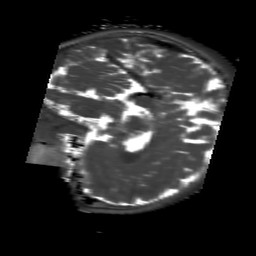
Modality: T2map
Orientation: sagittal
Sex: male
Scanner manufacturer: siemens
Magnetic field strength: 3 T
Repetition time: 4 s